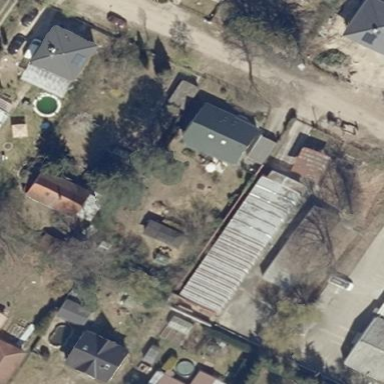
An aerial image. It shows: Warehouse building.